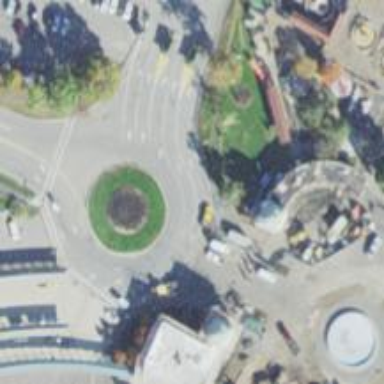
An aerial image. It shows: Theme park.